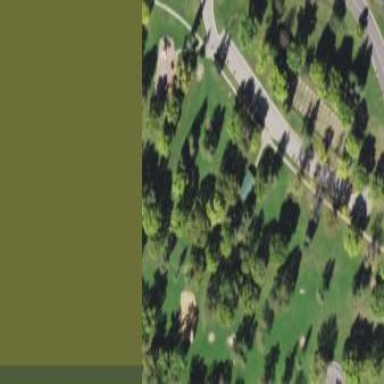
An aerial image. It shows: Disc golf course.